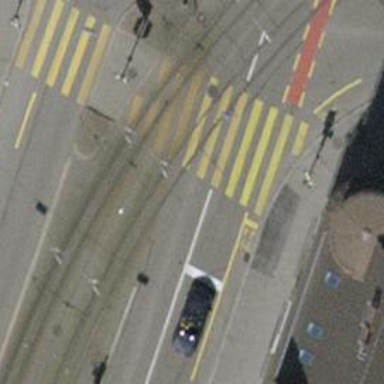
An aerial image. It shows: Tram crossing on the railway.